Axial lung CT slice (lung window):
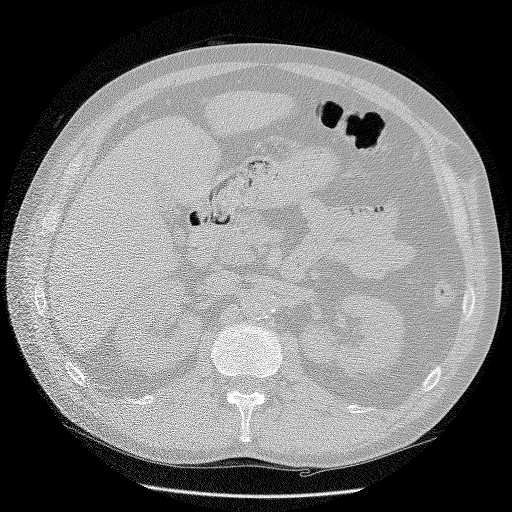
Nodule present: no